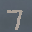
Label: 7